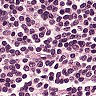
Metastatic tissue present: no